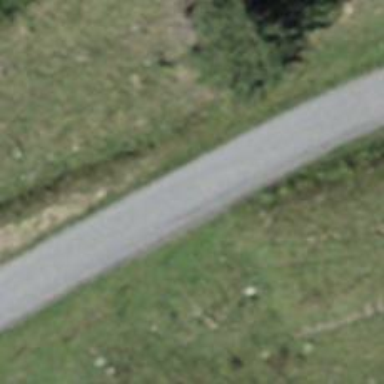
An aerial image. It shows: Well-maintained track road with grade 1 tracktype.